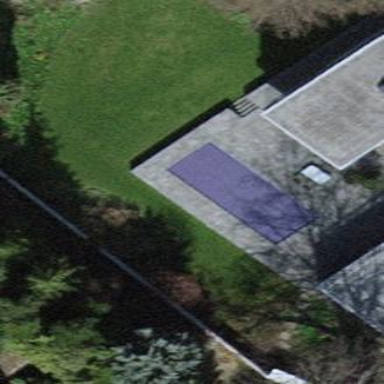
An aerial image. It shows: Swimming pool located in leisure land.